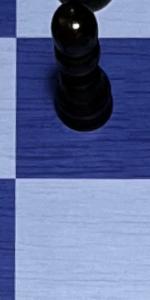
Label: Empty